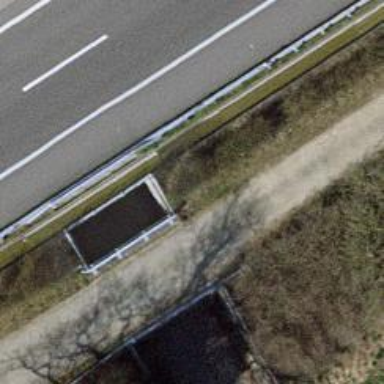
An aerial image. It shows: Track road with grade1 bridge.